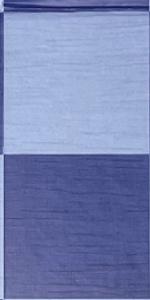
Label: Empty